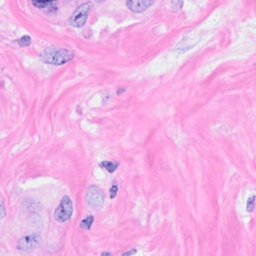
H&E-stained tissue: Breast